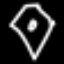
Label: diamond